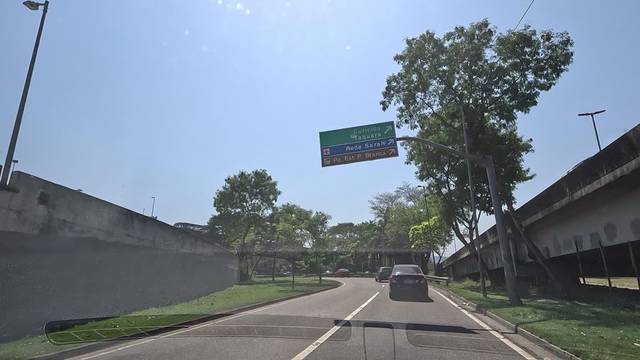
Region: Brazil
Coordinates: -22.974, -43.364